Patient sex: F
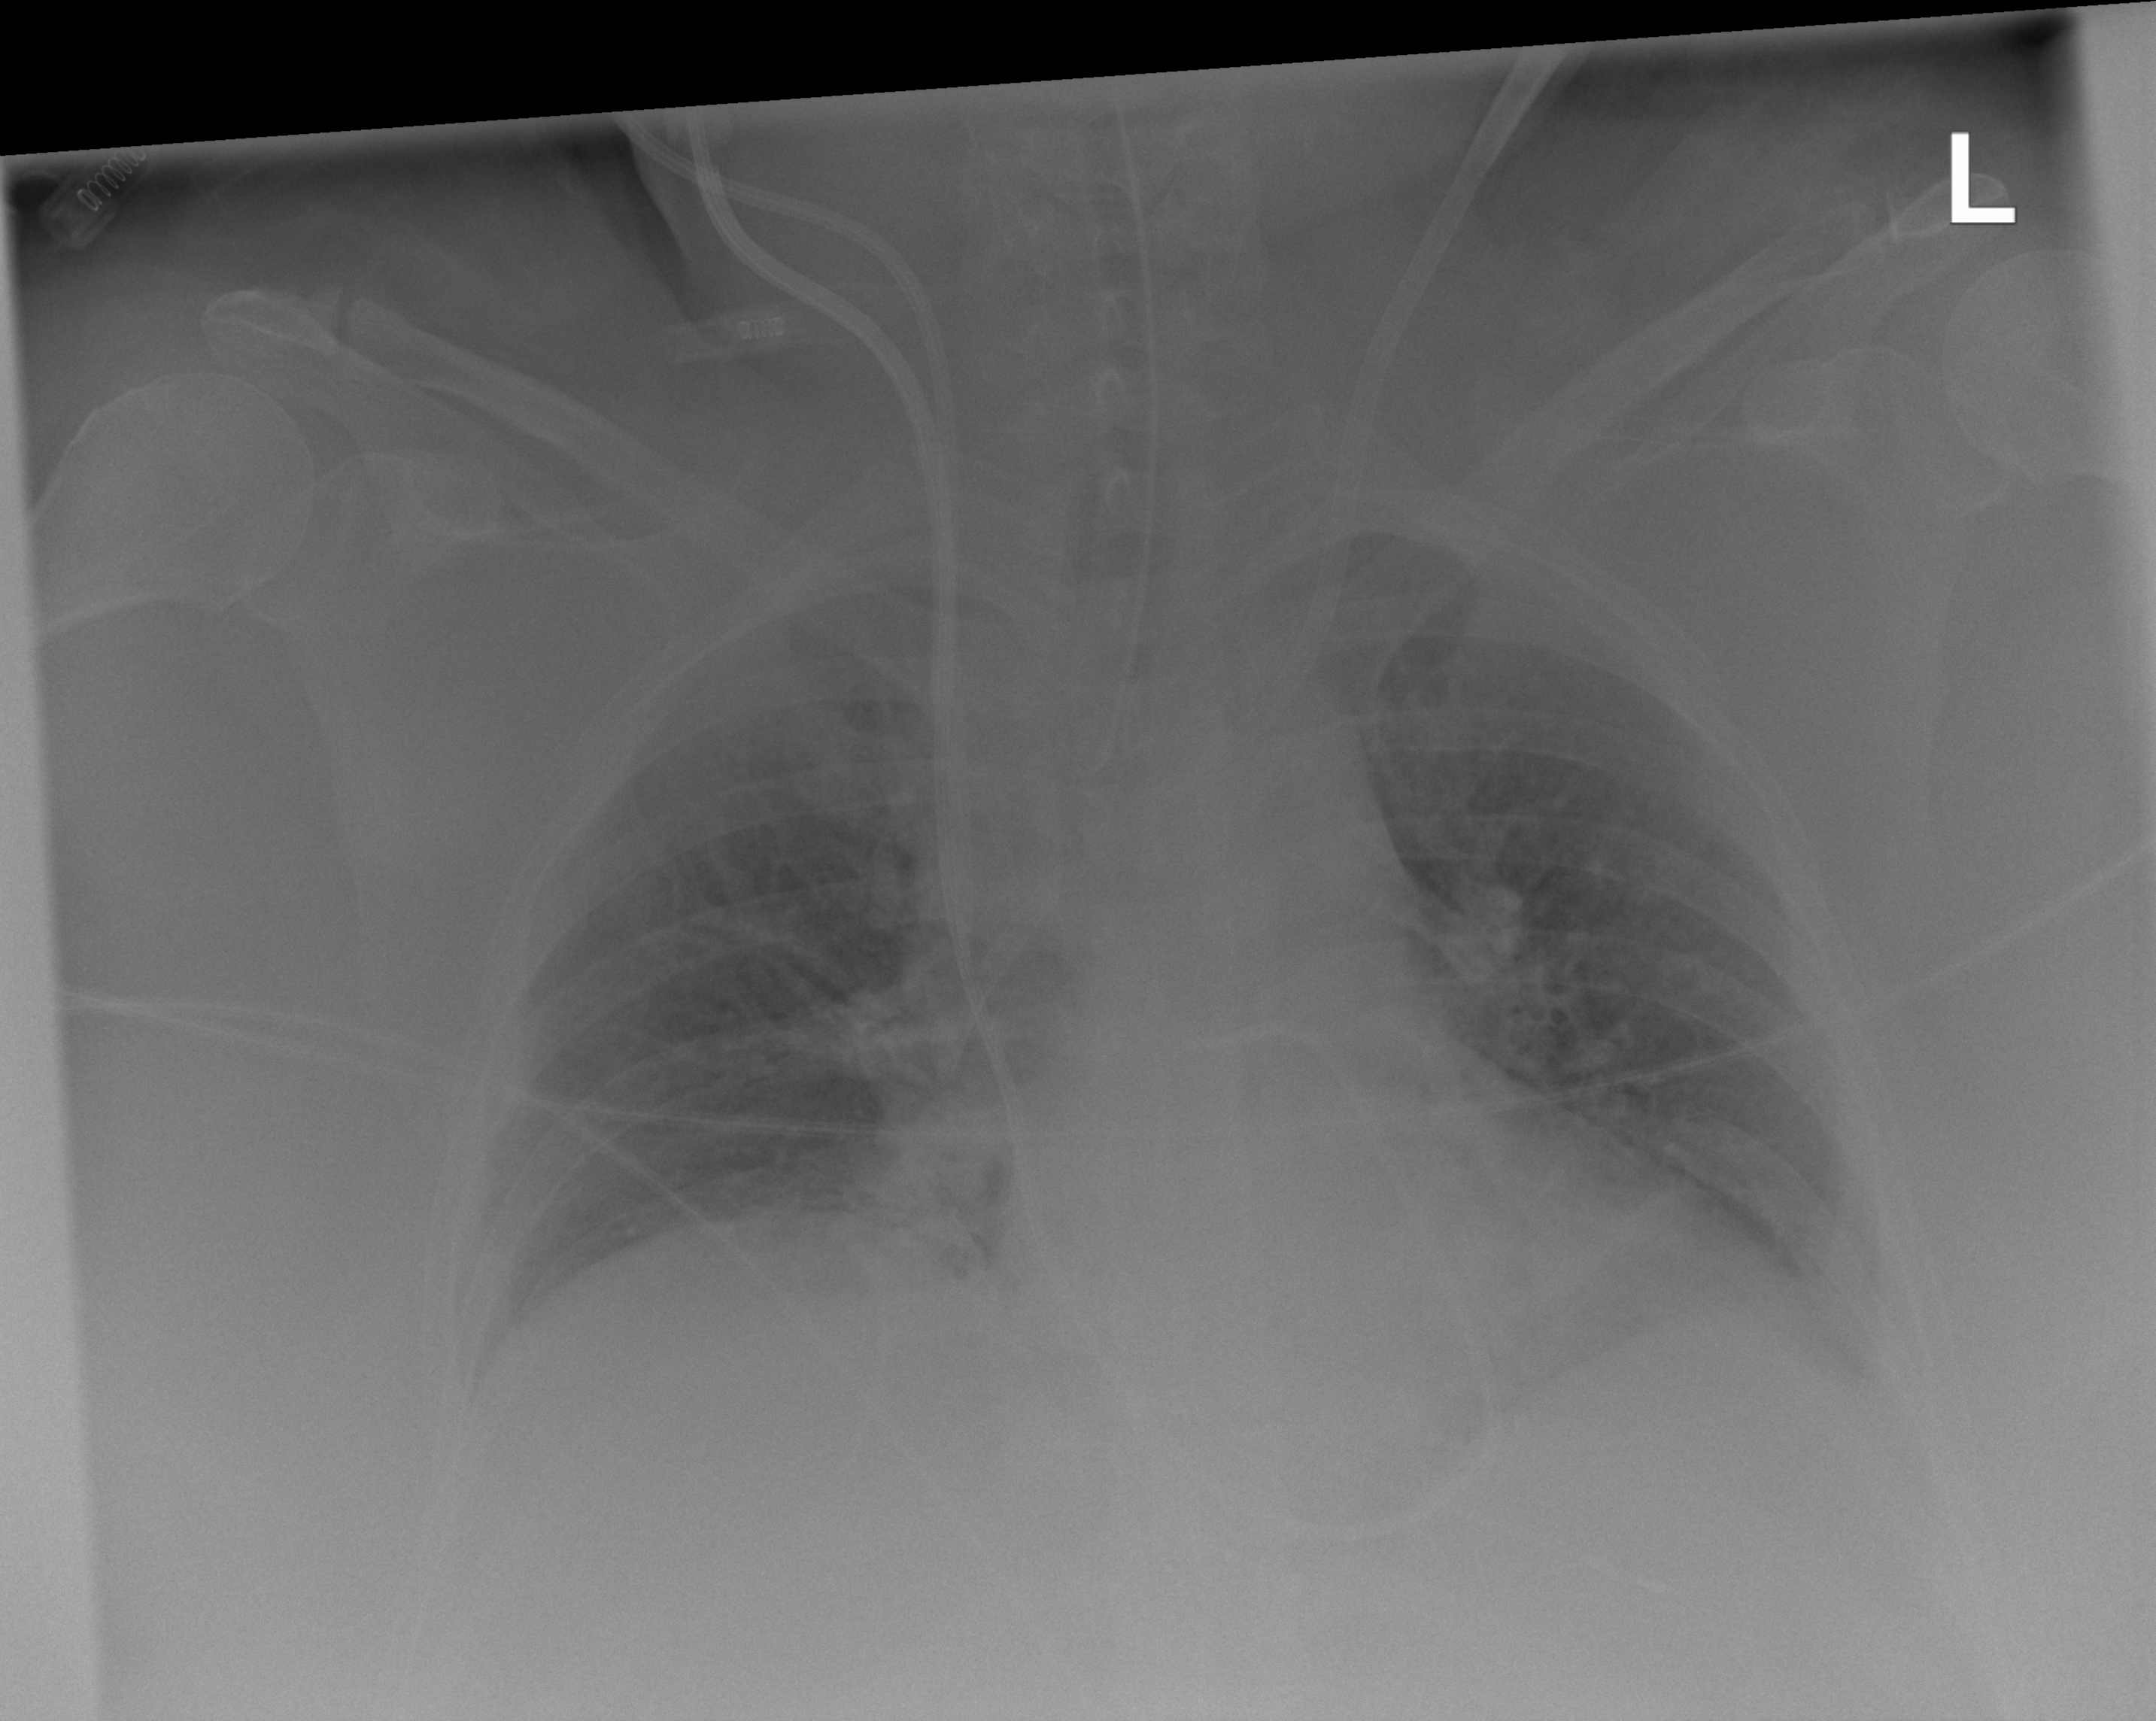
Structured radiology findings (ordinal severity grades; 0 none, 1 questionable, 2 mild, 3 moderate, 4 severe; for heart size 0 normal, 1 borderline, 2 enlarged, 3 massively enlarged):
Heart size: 1
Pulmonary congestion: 2
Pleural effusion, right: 0
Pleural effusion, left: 2
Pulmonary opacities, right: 0
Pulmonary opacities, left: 0
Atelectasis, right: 2
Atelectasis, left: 2